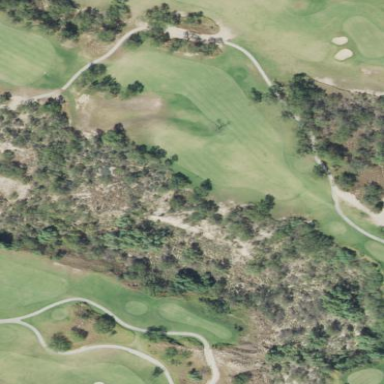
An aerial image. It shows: Golf rough area.